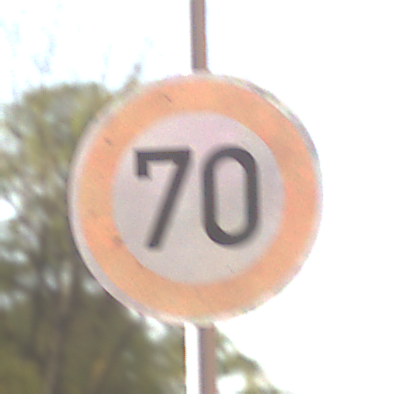
Verkehrszeichen: Geschwindigkeit70
Umgebung: Outdoor, Urban
Tageszeit: MorningAfternoon
Wetter: Clear
Licht: Natural
Jahreszeit: NotSpecified
Kontrast: HighContrast